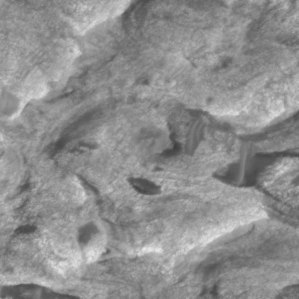
Label: non_frost